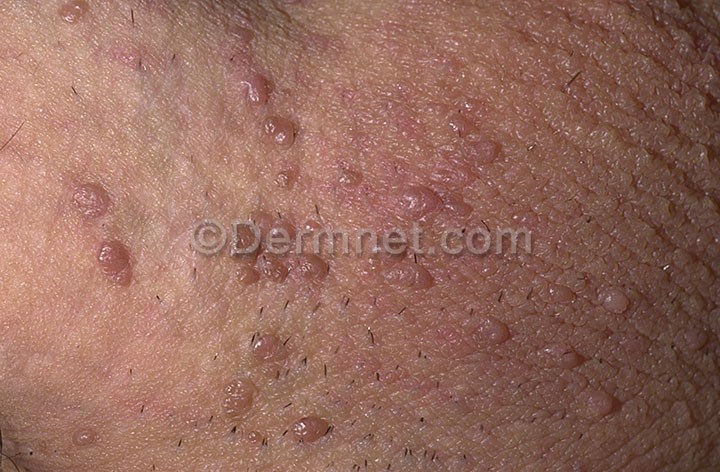
Disease: Herpes HPV and other STDs Photos